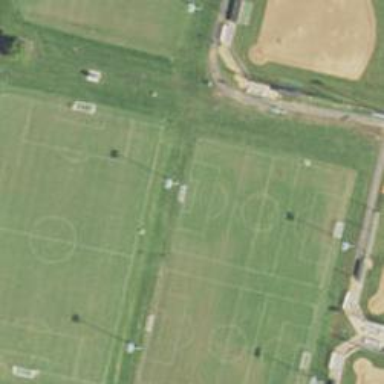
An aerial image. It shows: Soccer pitch designated for leisure and sports activities.